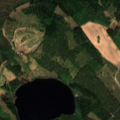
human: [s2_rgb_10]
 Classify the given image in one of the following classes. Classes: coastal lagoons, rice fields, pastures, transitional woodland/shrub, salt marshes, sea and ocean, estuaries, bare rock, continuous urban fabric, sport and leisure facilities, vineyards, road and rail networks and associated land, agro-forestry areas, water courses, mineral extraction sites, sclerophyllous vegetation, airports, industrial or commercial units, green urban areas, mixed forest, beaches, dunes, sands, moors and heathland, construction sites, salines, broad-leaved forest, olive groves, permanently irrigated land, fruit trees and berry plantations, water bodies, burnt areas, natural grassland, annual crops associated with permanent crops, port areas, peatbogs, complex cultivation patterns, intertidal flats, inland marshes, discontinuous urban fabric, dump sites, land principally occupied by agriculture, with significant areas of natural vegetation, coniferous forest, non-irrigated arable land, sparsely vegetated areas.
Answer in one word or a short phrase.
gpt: land principally occupied by agriculture, with significant areas of natural vegetation, coniferous forest, mixed forest, water bodies